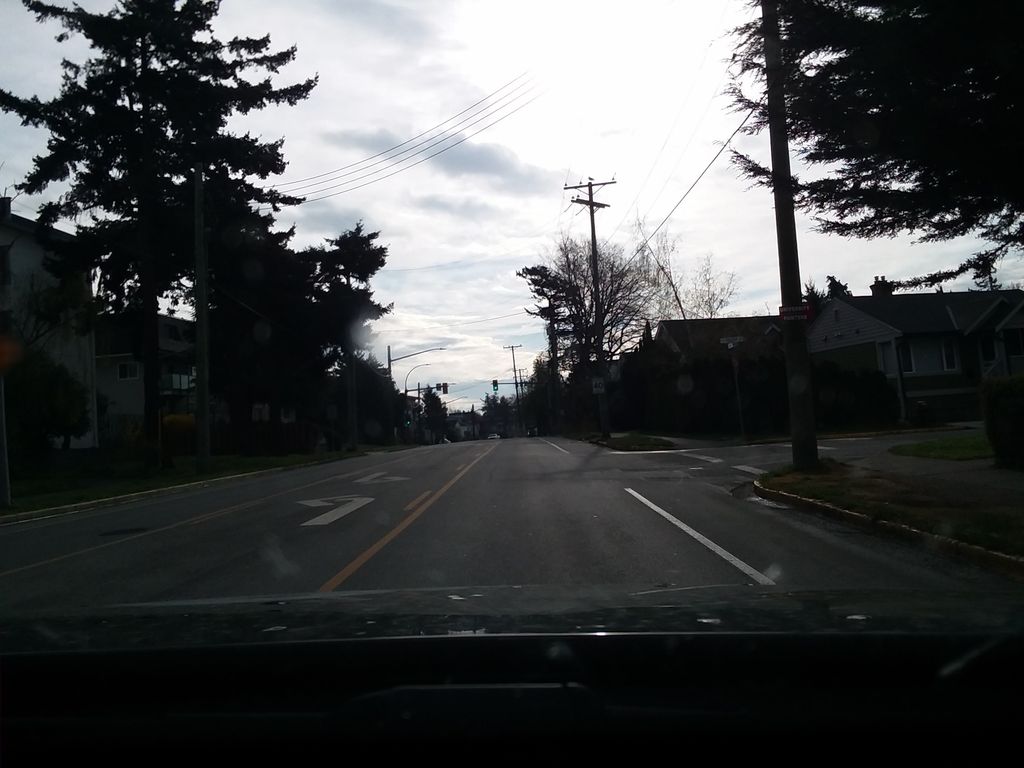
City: victoria